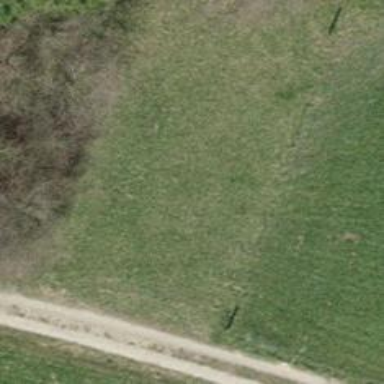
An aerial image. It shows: Area covered with grass.